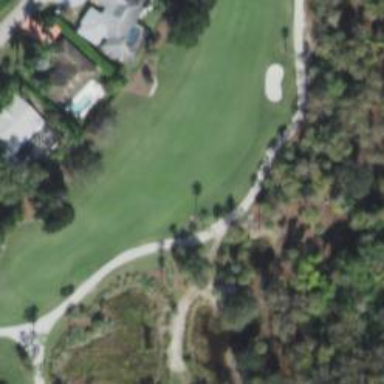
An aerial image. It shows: Service road used as golf cart path.